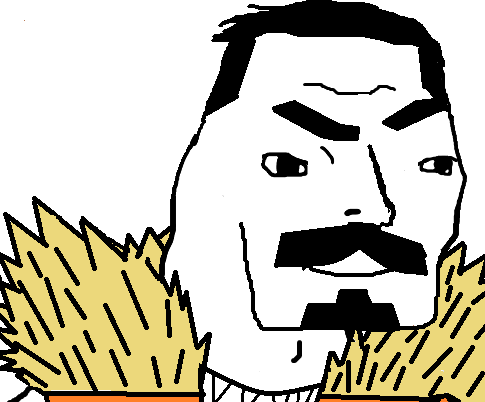
Label: 5_Grug